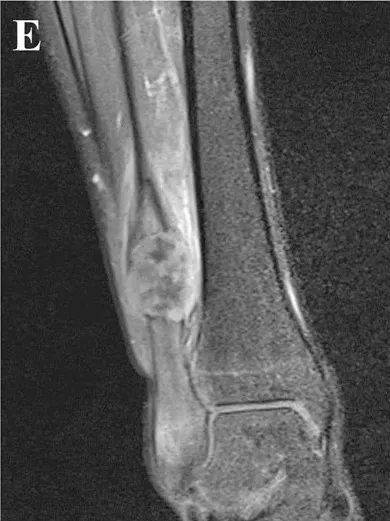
Axial T1-weighted image without contrast enhancement. The venous. Phase of coronal T1-weighted images. Gadolinium-enhanced T1-weighted images revealed obvious perilesional enhancement, particularly in the region adjacent to the normal tissue (C-E).
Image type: radiology (mri)